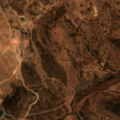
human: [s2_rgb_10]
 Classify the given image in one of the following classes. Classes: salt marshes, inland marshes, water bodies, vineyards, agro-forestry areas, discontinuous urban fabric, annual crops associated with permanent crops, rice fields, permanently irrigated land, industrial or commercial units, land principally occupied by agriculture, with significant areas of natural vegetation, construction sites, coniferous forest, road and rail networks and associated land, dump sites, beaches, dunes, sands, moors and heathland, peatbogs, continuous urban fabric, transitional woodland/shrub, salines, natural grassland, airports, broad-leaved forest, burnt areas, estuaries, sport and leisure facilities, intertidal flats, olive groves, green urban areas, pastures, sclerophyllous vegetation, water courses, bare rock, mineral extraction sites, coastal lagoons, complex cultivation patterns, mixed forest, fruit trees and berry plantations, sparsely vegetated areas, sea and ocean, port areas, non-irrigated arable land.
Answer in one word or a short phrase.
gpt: agro-forestry areas, transitional woodland/shrub